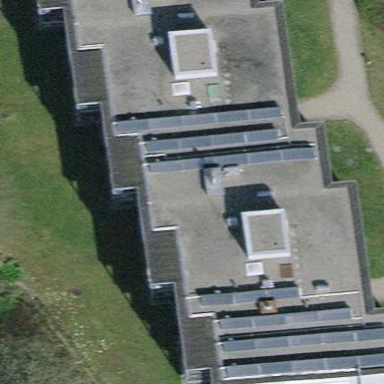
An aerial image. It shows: Building with apartments and flat roof.